Interaction volume radius: 10 \u00c5
Interaction volume height: 20 \u00c5
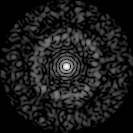
Disorder parameter: 0.8339